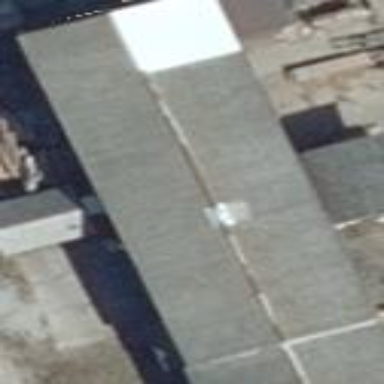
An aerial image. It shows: Industrial building.